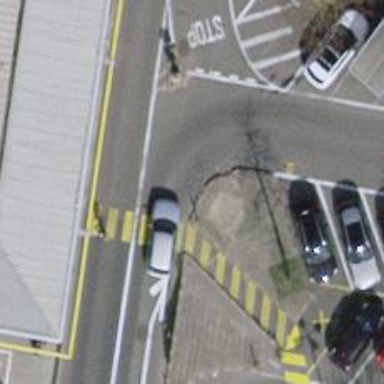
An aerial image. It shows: Uncontrolled zebra crossing.